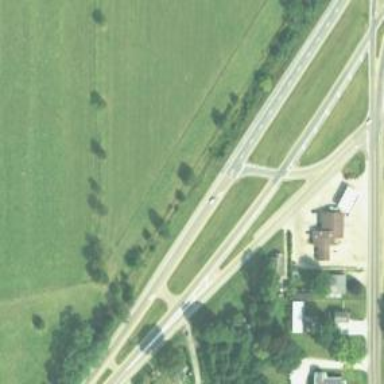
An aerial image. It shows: Trunk link highway.